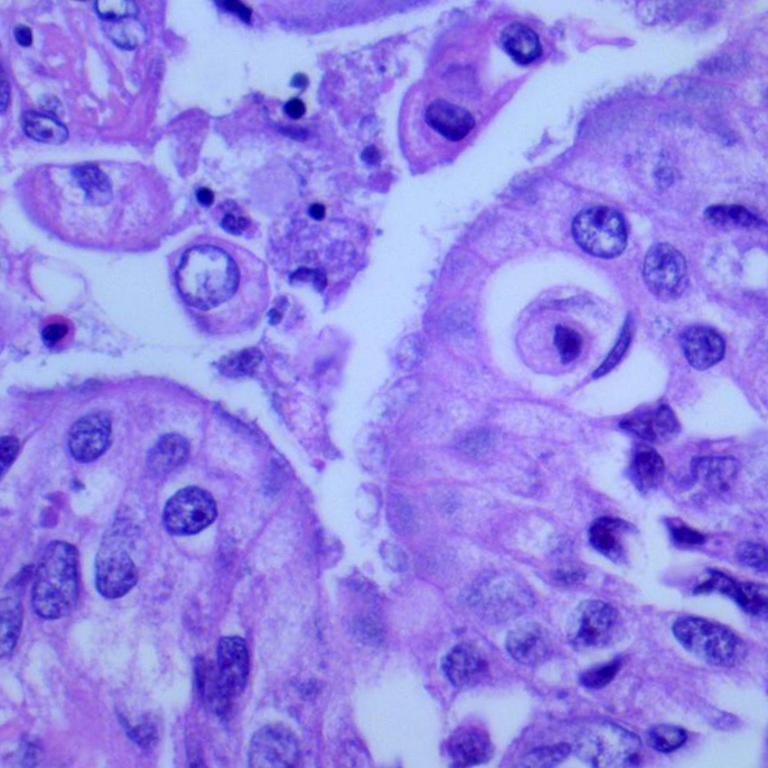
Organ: lung
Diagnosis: adenocarcinomas